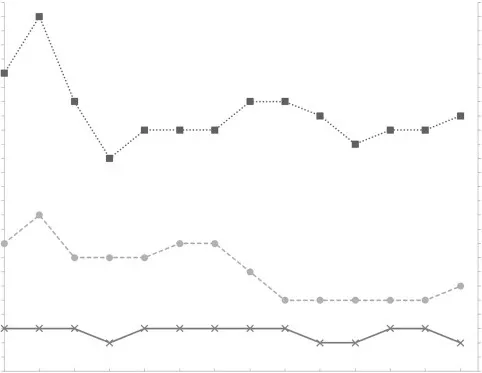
Patient's peri-operative blood pressure and heart rate.
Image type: pathology (immunostaining)